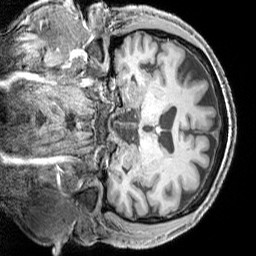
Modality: T1w
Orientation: coronal
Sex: male
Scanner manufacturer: siemens
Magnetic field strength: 3 T
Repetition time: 2.3 s
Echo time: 0.00226 s